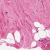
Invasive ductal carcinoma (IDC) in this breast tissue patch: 0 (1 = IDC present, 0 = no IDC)